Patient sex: M
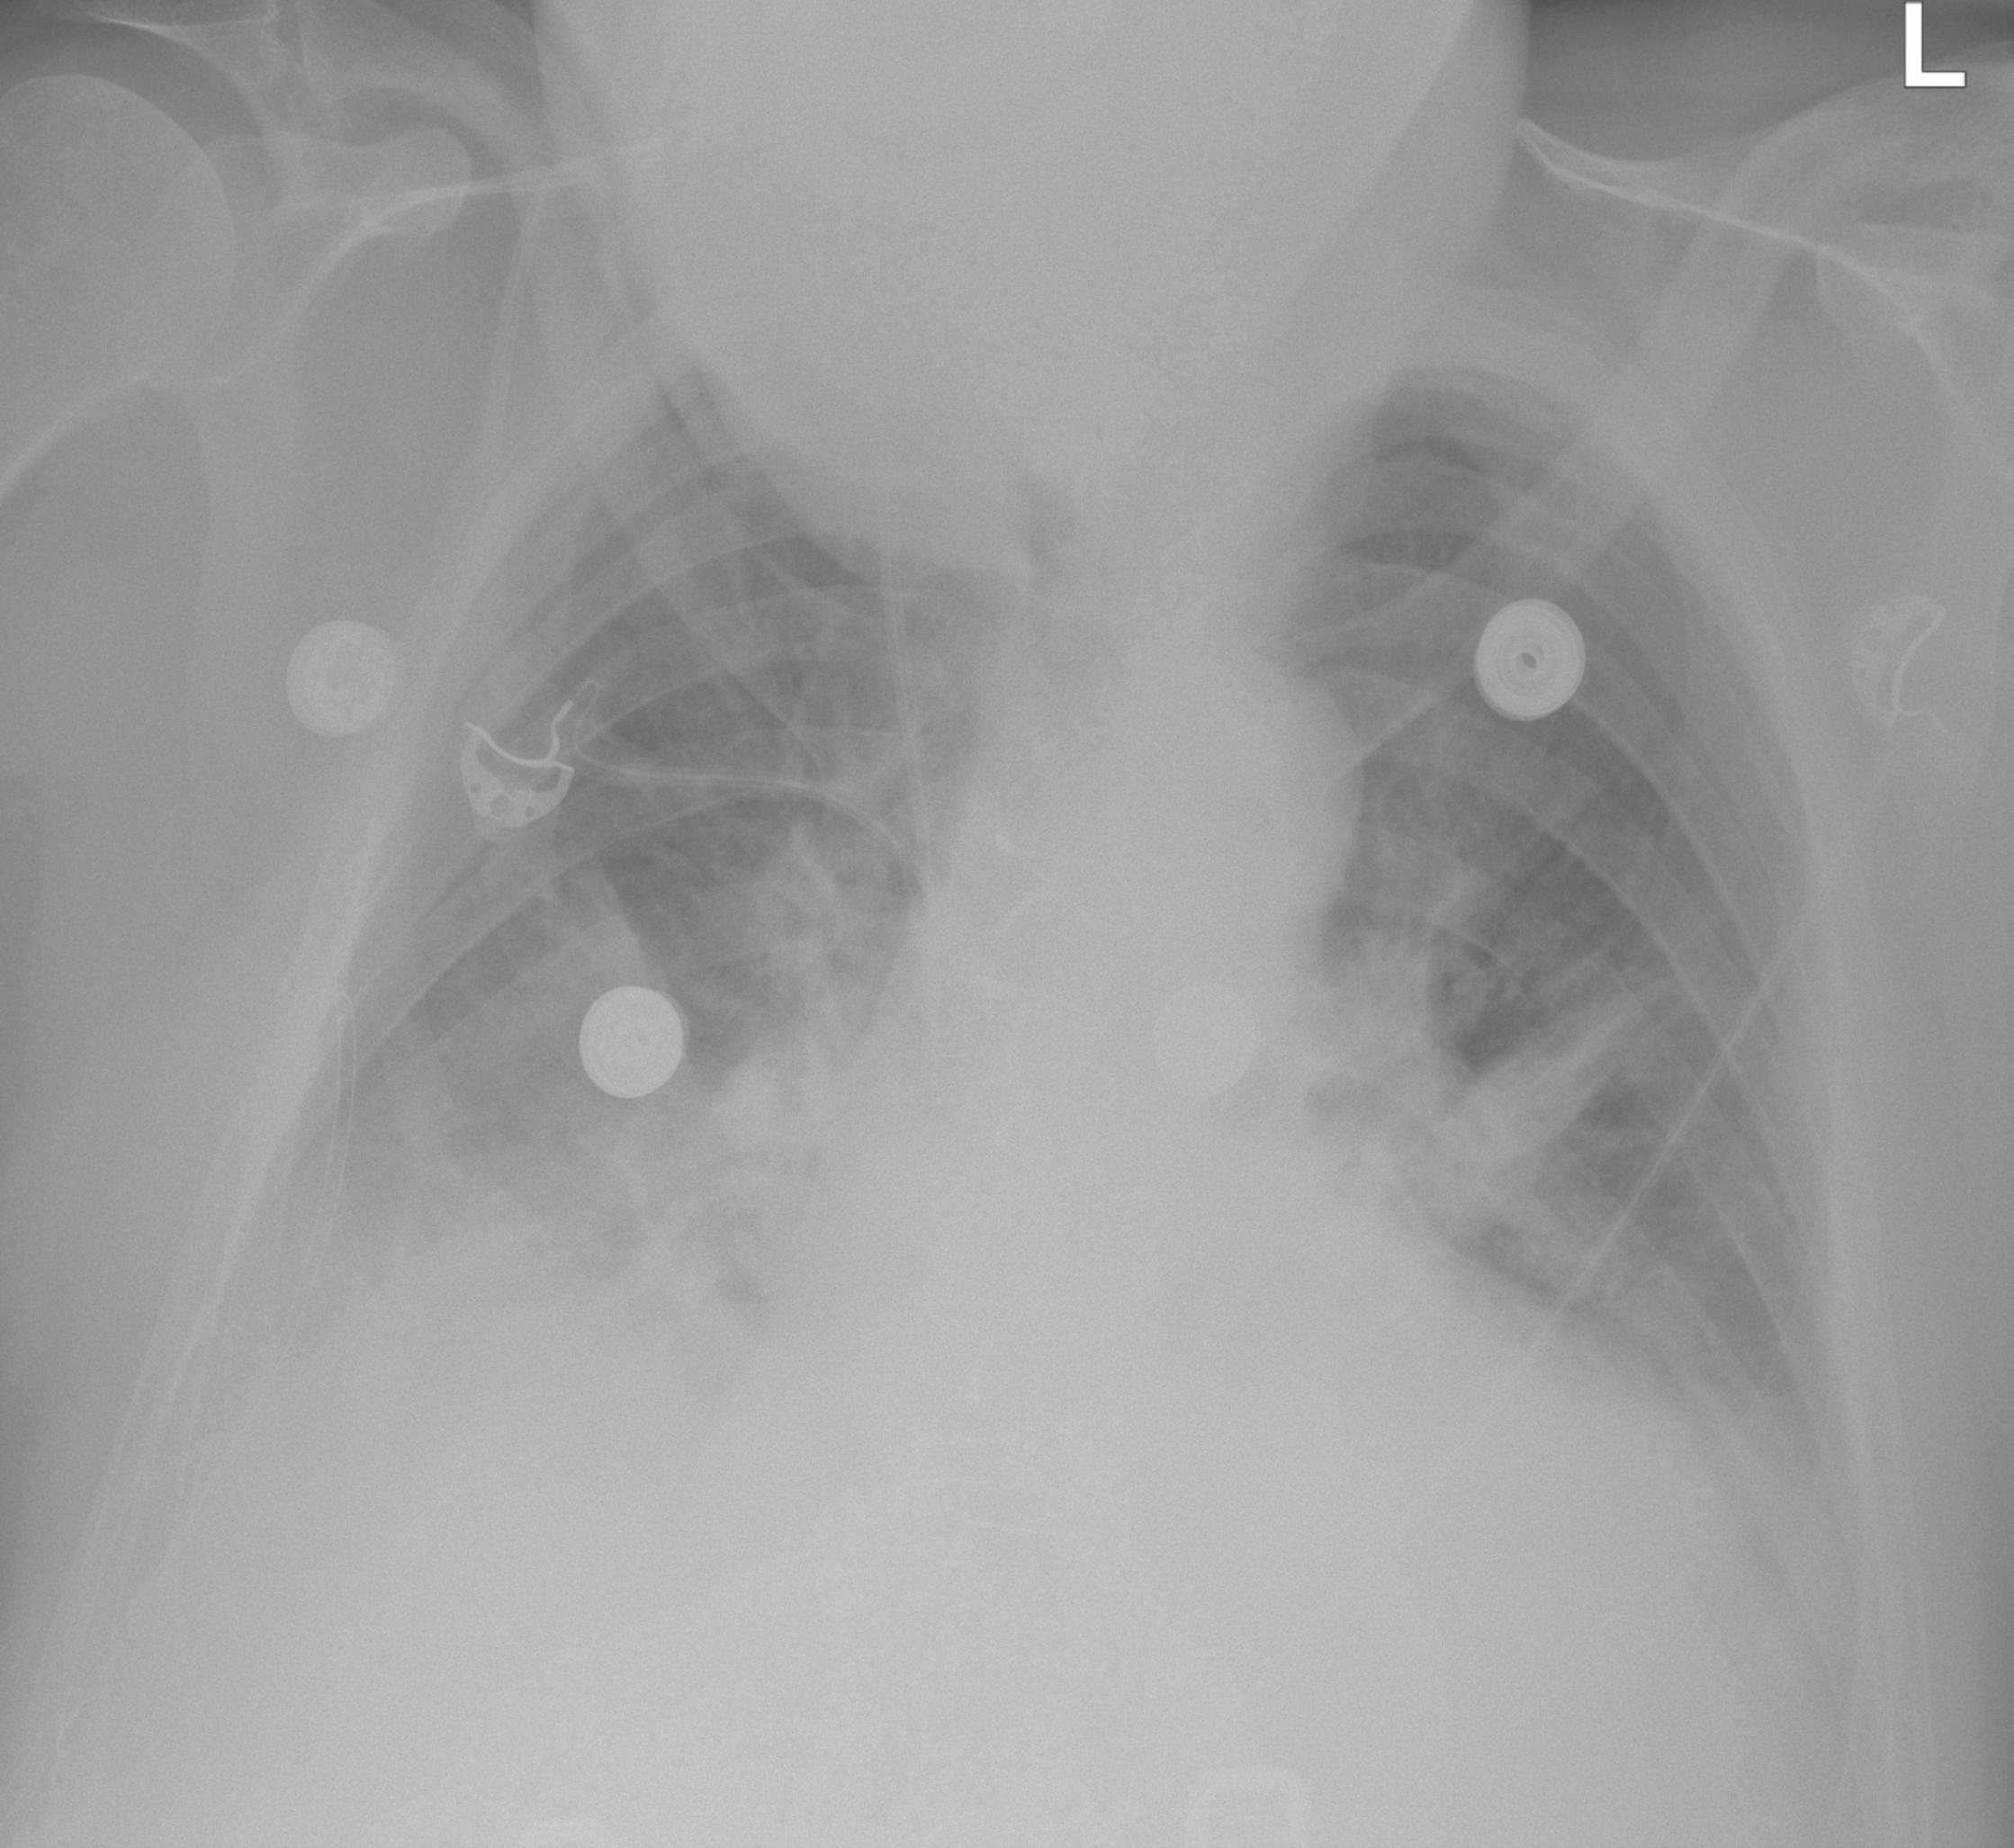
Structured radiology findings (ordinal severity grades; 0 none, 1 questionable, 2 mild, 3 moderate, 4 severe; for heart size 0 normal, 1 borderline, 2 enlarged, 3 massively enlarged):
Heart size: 2
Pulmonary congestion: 2
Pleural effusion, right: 2
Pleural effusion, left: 2
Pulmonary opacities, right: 2
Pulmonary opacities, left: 2
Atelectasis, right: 2
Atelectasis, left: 2